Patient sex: F
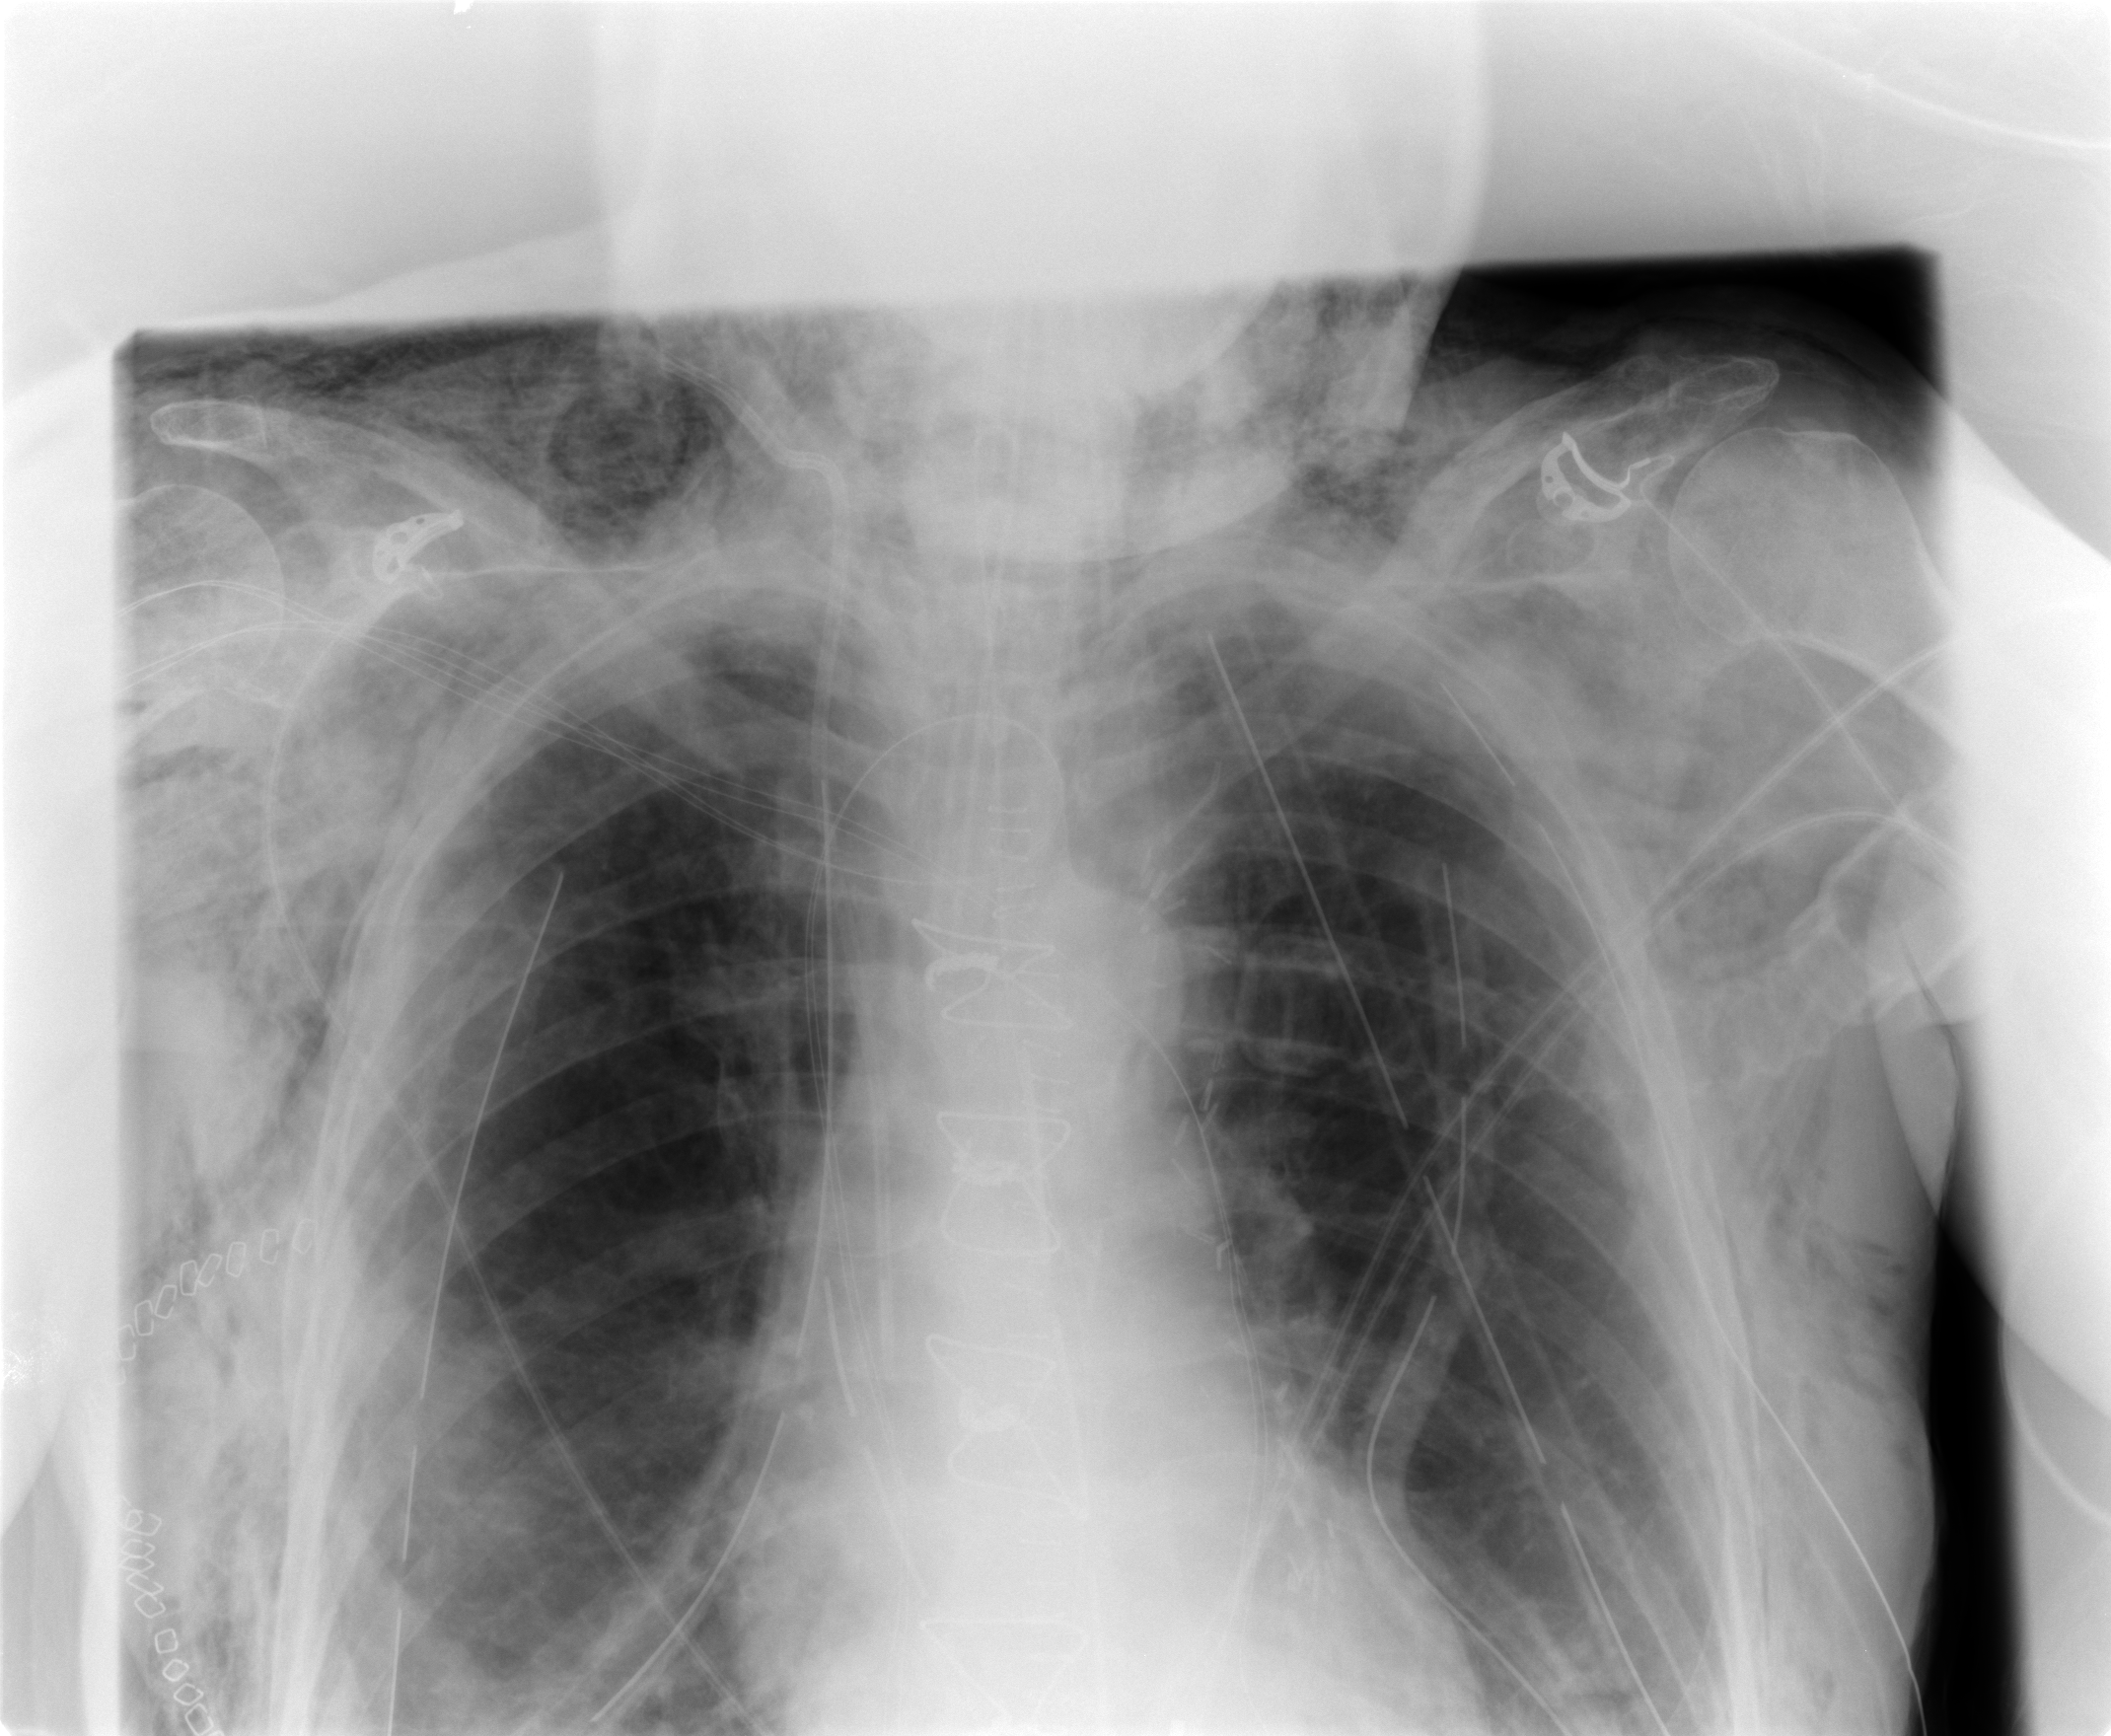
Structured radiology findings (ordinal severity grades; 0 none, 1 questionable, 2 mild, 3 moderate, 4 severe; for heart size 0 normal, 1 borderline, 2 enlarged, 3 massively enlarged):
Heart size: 0
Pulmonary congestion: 1
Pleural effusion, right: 0
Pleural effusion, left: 0
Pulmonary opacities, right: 0
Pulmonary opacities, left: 0
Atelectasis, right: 2
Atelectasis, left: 0